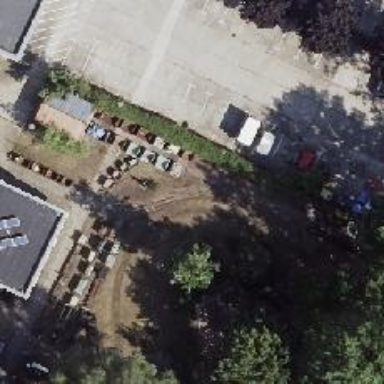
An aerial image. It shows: Miniature railway.